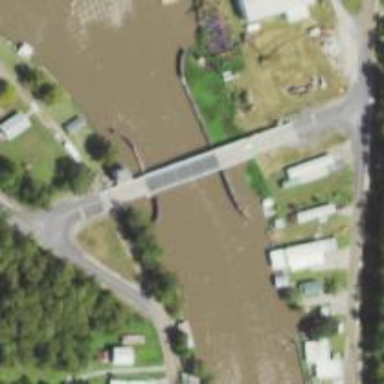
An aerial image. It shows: Tertiary road crossing over movable bridge.